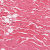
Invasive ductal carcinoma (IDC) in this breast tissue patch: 0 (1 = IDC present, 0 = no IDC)